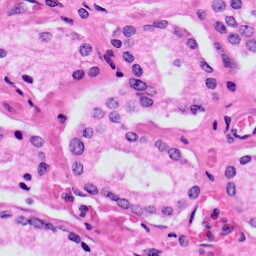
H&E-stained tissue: Prostate